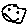
Label: smiley face